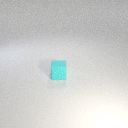
small cyan rubber cube